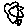
Label: flower